Question: I started learning the D programming language(it's pretty awesome), and ran into a slight problem when I started to explore functions. The setup is pretty basic; it's just a way to figure out the similarities of the language to others that I have used. Here is my class declaration:
'''
module TestClass;
import std.string;
class TestClass
{
this()
{
// Constructor code
}
public static string getData(){
return "Test";
}
};
'''
and here is my main:
'''
module main;
import std.stdio;
import std.string;
import TestClass;
void main(string[] args)
{
writeln(TestClass.getData());
stdin.readln();
}
'''
There seems to be an issue with calling the static function in TestClass. I get a "undefined identifier" error. Here is a picture:

Does anyone know what I am doing wrong? I tried looking through the documentation on the digital mars website, but to be honest it is a little counter-intuitive.
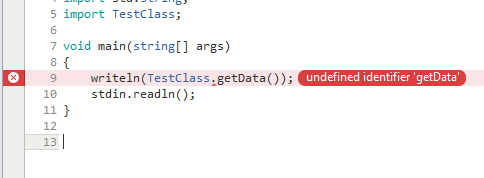
Answer: Not having a D compiler handy right now and not having worked with the language in a while, I think I remember having similar problems when starting out in D.
I think the 'import' statement pulls in the module 'TestClass', so when you type 'TestClass.getData()', the compiler thinks that you are referring to a global function 'getData' in the 'TestClass' module.
You can fix this in several ways:
- 'TestClass''testclass'- Import the class explicitly:'''
import TestClass : TestClass;
'''
- Write 'TestClass.TestClass.getData()' to refer to the class inside the module.
It should also be pointed out that, unlike in Java, classes don't need to be each in a separate module in D.